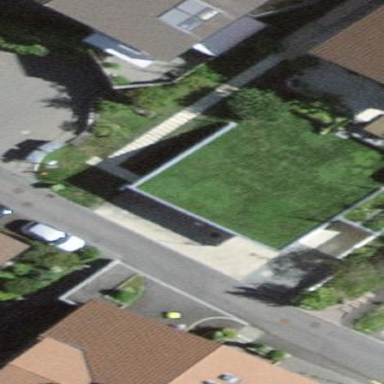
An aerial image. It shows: Garage building.